高三 · 代数
(12 分) 已知函数 $f(x)=x-\frac{a}{x}-\ln x$.

（1）当 $a=-2$ 时, 求函数 $f(x)$ 的极值;
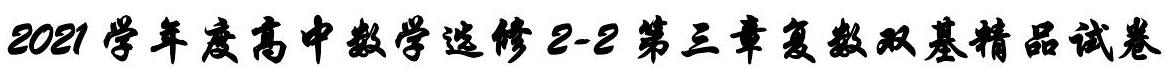
答案: (1) 极小值为 $3-\ln 2$, 无极大值; (2) ( $-\infty, 1]$.
解析: (1) 由 $a=-2$, 得 $f(x)=x+\frac{2}{x}-\ln x$, 定义域为 $(0,+\infty)$,$f^{\prime}(x)=1-\frac{2}{x^{2}}-\frac{1}{x}=\frac{x^{2}-x-2}{x^{2}}=\frac{(x-2)(x+1)}{x^{2}}$,令 $f^{\prime}(x)=0$, 得 $x=2$ （或 $x=-1$ 舍去，列表:| $x$ | $(0,2)$ | 2 | $(2,+\infty)$ || :---: | :---: | :---: | :---: | $f^{\prime}(x)$ | - | 0 | + || $f(x)$ | 单减 | 极小值 | 单增 |所以 $f(x)$ 的极小值为 $f(2)=3-\ln 2$, 无极大值.(2) 由 $x-\frac{a}{x}-\ln x>x-x^{2}$, 得 $\frac{a}{x}<x^{2}-\ln x$,问题转化为 $a<x^{3}-x \ln x$ 在 $(1,+\infty)$ 上恒成立,记 $g(x)=x^{3}-x \ln x, x \in(1,+\infty)$, 即 $a<g(x)_{	ext {min }}$ 在 $(1,+\infty)$ 上恒成立,则 $g^{\prime}(x)=3 x^{2}-(1+\ln x)=3 x^{2}-\ln x-1$,令 $h(x)=3 x^{2}-\ln x-1$, 则 $h^{\prime}(x)=6 x-\frac{1}{x}=\frac{6 x^{2}-1}{x}$,由 $x>1$, 知 $6 x^{2}-1>0$, 即 $h^{t}(x)>0$,所以 $h(x)$ 在 $(1,+\infty)$ 上单调递增, $h(x)>h(1)=2>0$,即 $g^{\prime}(x)>0$, 所以 $g(x)$ 在 $(1,+\infty)$ 上单调递增, $g(x)>g(1)=1$,由 $a<g(x)$ 在 $(1,+\infty)$ 上恒成立, 所以 $a \leq 1$.